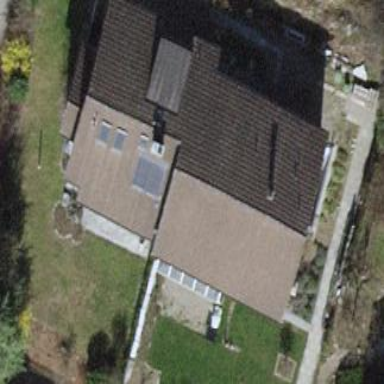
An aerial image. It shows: Building with tile roof.